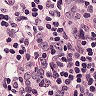
Metastatic tissue present: no